Field crop: maize
Growth stage: 1
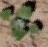
Species: chenopodium